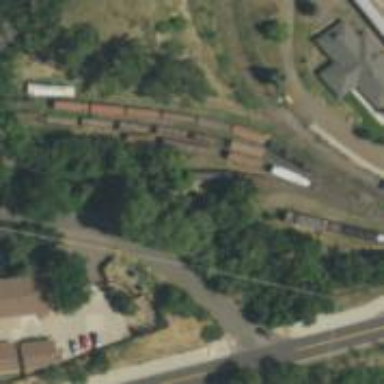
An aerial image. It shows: Historic railway spur.